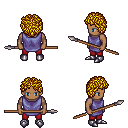
a pixel art fantasy rpg character, male body template, human, dark skin, chain tabard jacket, red pants, blonde curly afro hairstyle, metal boots, spear, four views (front, back, left, right), 2x2 character sprite sheet, small pixel art, hard edges, no anti-aliasing